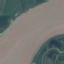
Land use / land cover class: River